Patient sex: F
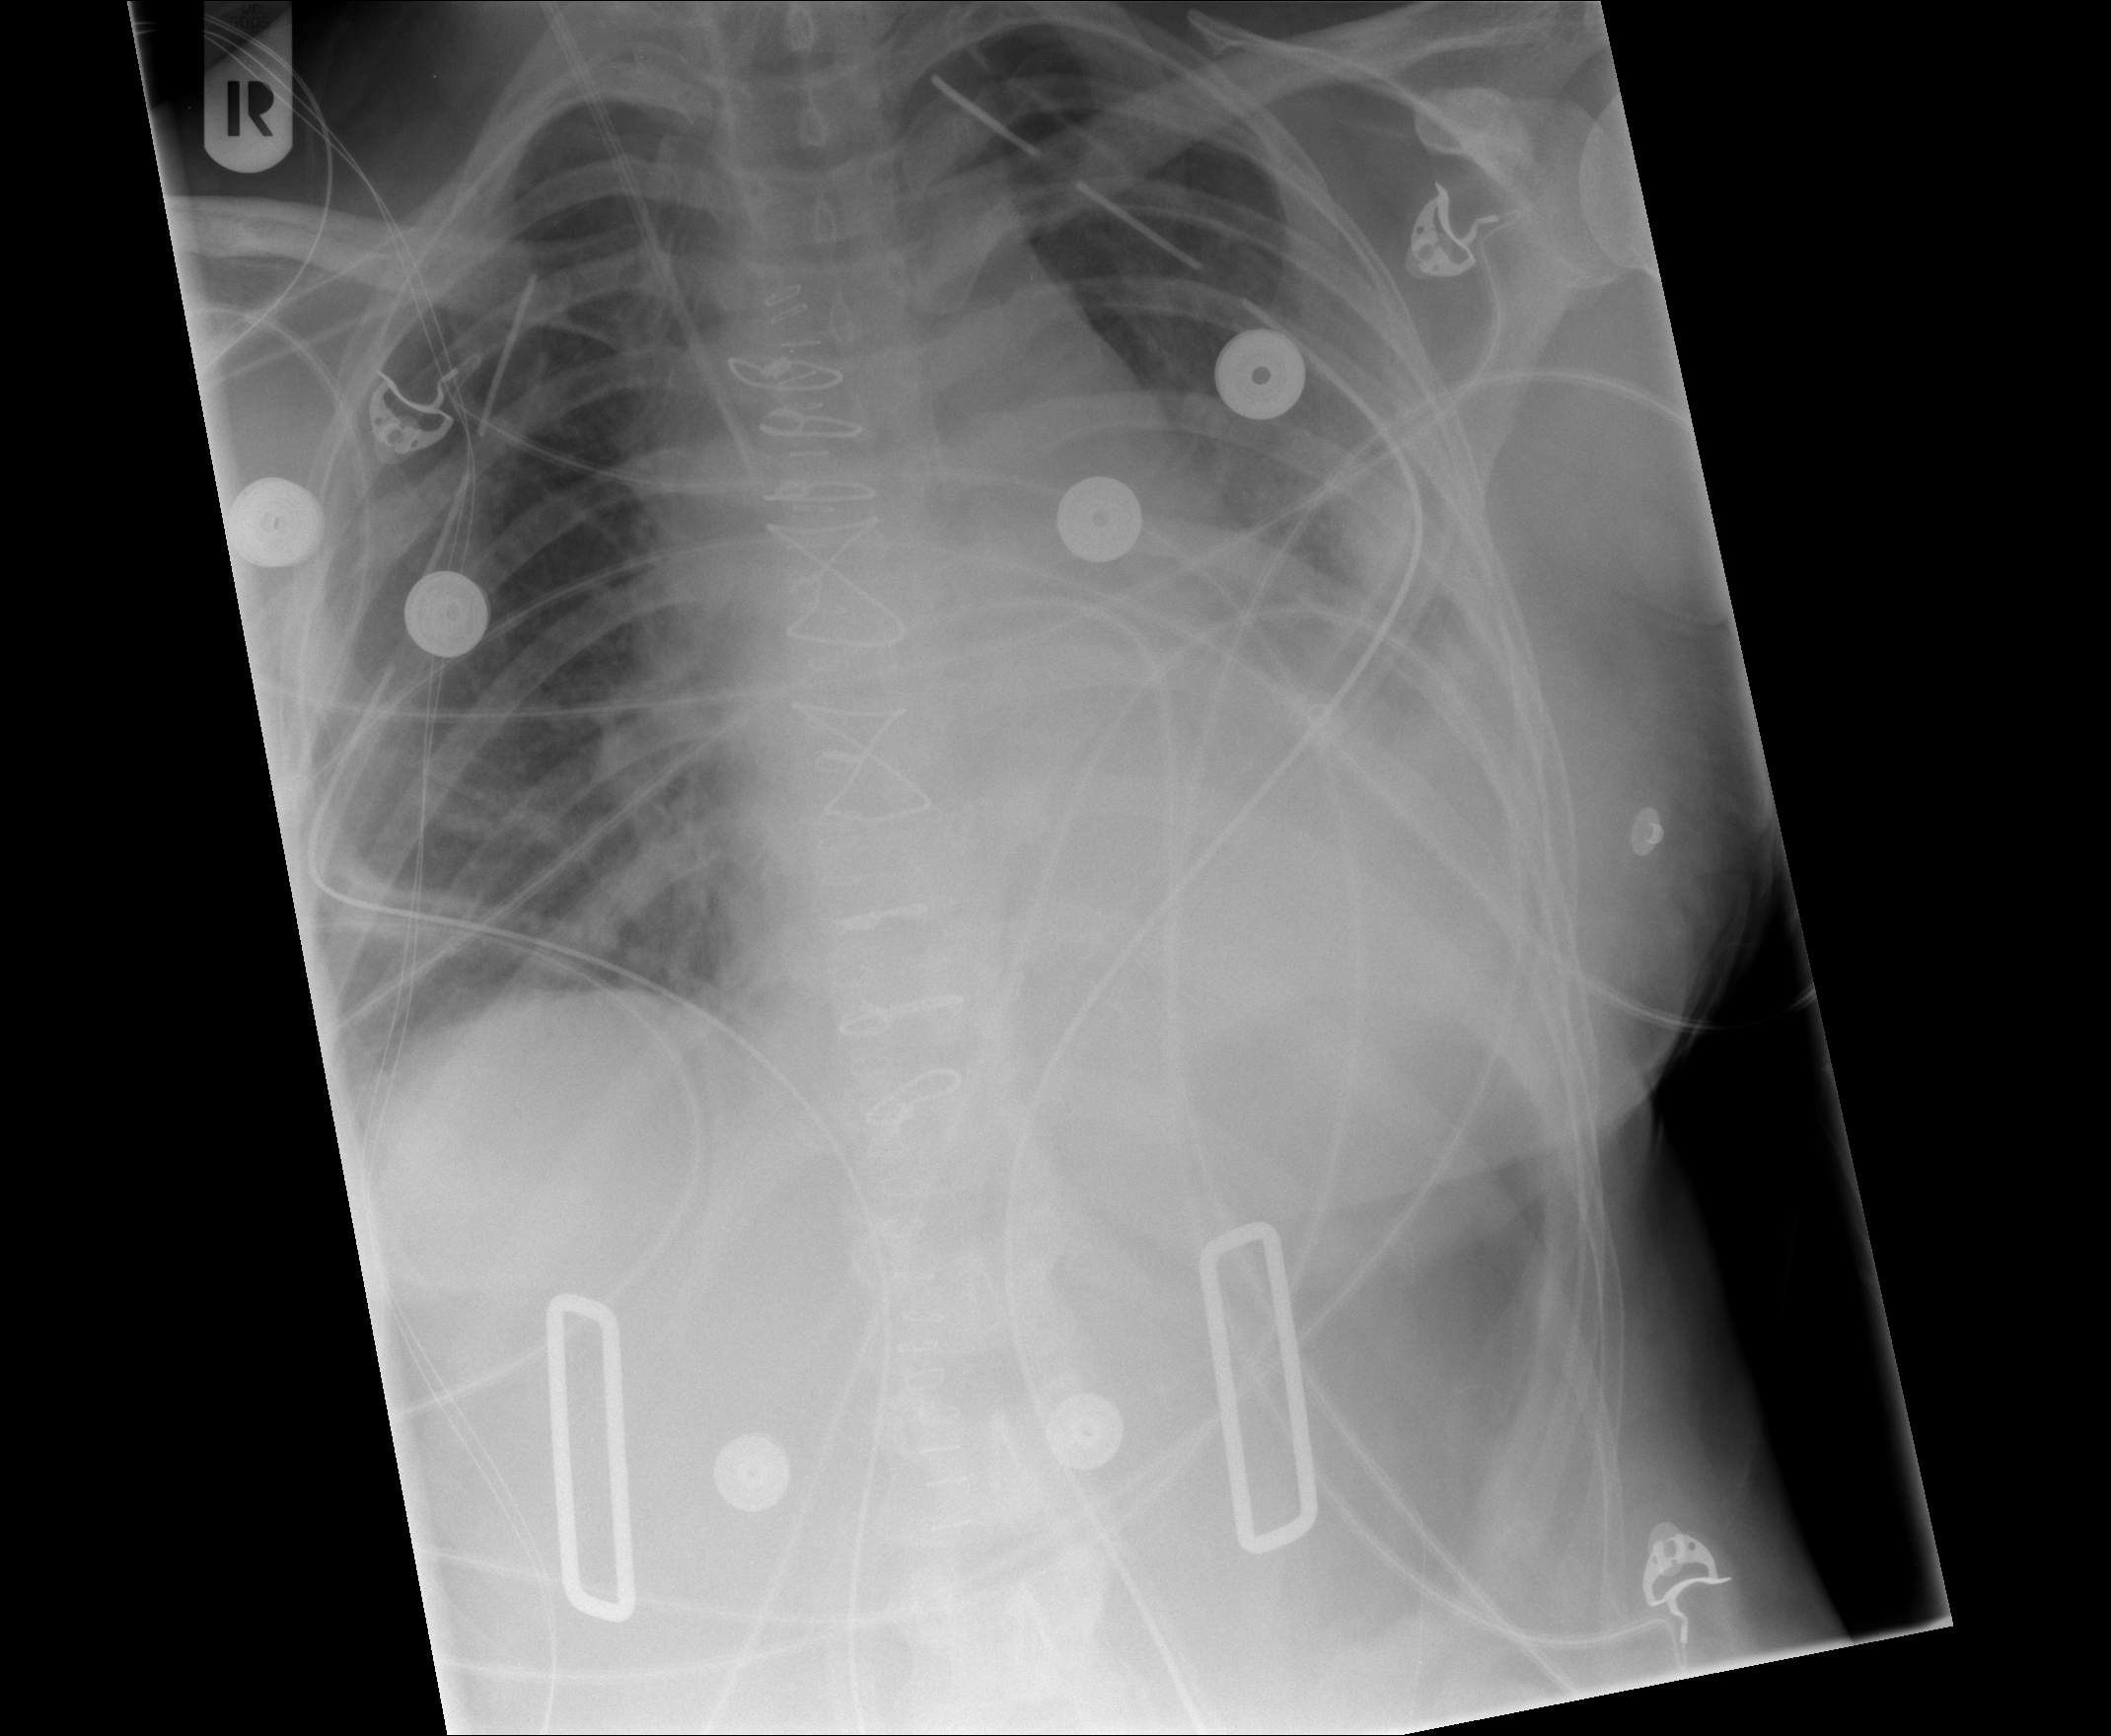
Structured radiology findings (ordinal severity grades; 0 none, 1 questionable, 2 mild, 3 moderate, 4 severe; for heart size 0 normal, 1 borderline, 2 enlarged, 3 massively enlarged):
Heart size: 2
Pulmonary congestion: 2
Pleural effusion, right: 0
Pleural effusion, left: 3
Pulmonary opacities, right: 2
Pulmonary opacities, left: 3
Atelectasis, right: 0
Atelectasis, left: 3